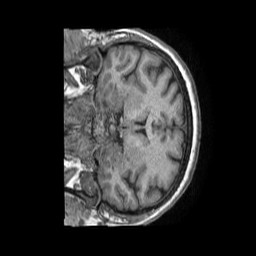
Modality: T1w
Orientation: coronal
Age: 44
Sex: female
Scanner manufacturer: philips
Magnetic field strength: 1.5 T
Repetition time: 0.007215 s
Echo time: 0.003299 s